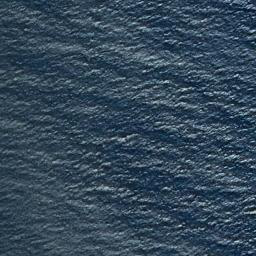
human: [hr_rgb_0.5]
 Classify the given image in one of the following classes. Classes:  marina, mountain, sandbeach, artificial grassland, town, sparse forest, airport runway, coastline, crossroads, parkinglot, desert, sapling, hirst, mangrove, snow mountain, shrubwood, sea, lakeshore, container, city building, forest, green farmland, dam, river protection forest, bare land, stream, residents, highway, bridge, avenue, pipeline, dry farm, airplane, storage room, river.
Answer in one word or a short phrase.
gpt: sea